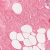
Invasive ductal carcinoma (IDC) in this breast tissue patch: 0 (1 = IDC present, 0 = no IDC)